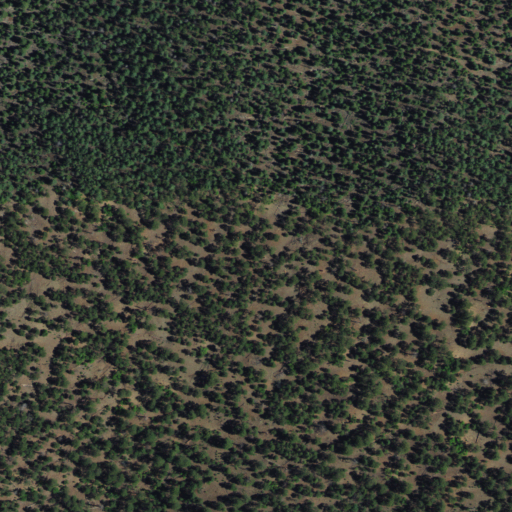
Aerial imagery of mountain in New Mexico named Wagontongue Mountain containing only evergreen forest